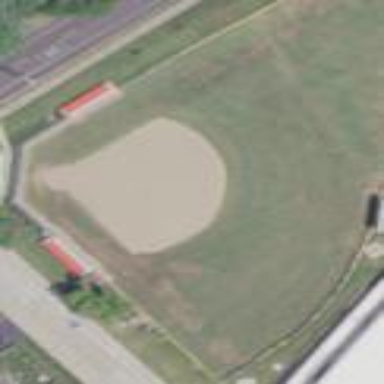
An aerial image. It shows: Softball pitch used for baseball games.